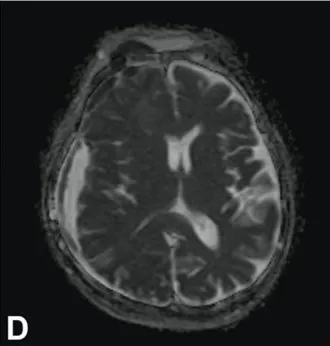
MRI The subcutaneous mass on the right frontal head, an adjacent frontal bone, and lobe also showed a restrictive pattern, most likely indicating a subdural hematoma accompanied by bone and brain contusions; D - The ADC value of the central area of the crescentic collection was high, whereas its peripheral region showed a low ADC value.
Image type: radiology (mri)